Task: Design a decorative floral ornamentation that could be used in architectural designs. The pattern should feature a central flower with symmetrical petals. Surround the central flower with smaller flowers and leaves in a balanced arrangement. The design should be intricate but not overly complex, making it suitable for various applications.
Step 1764:
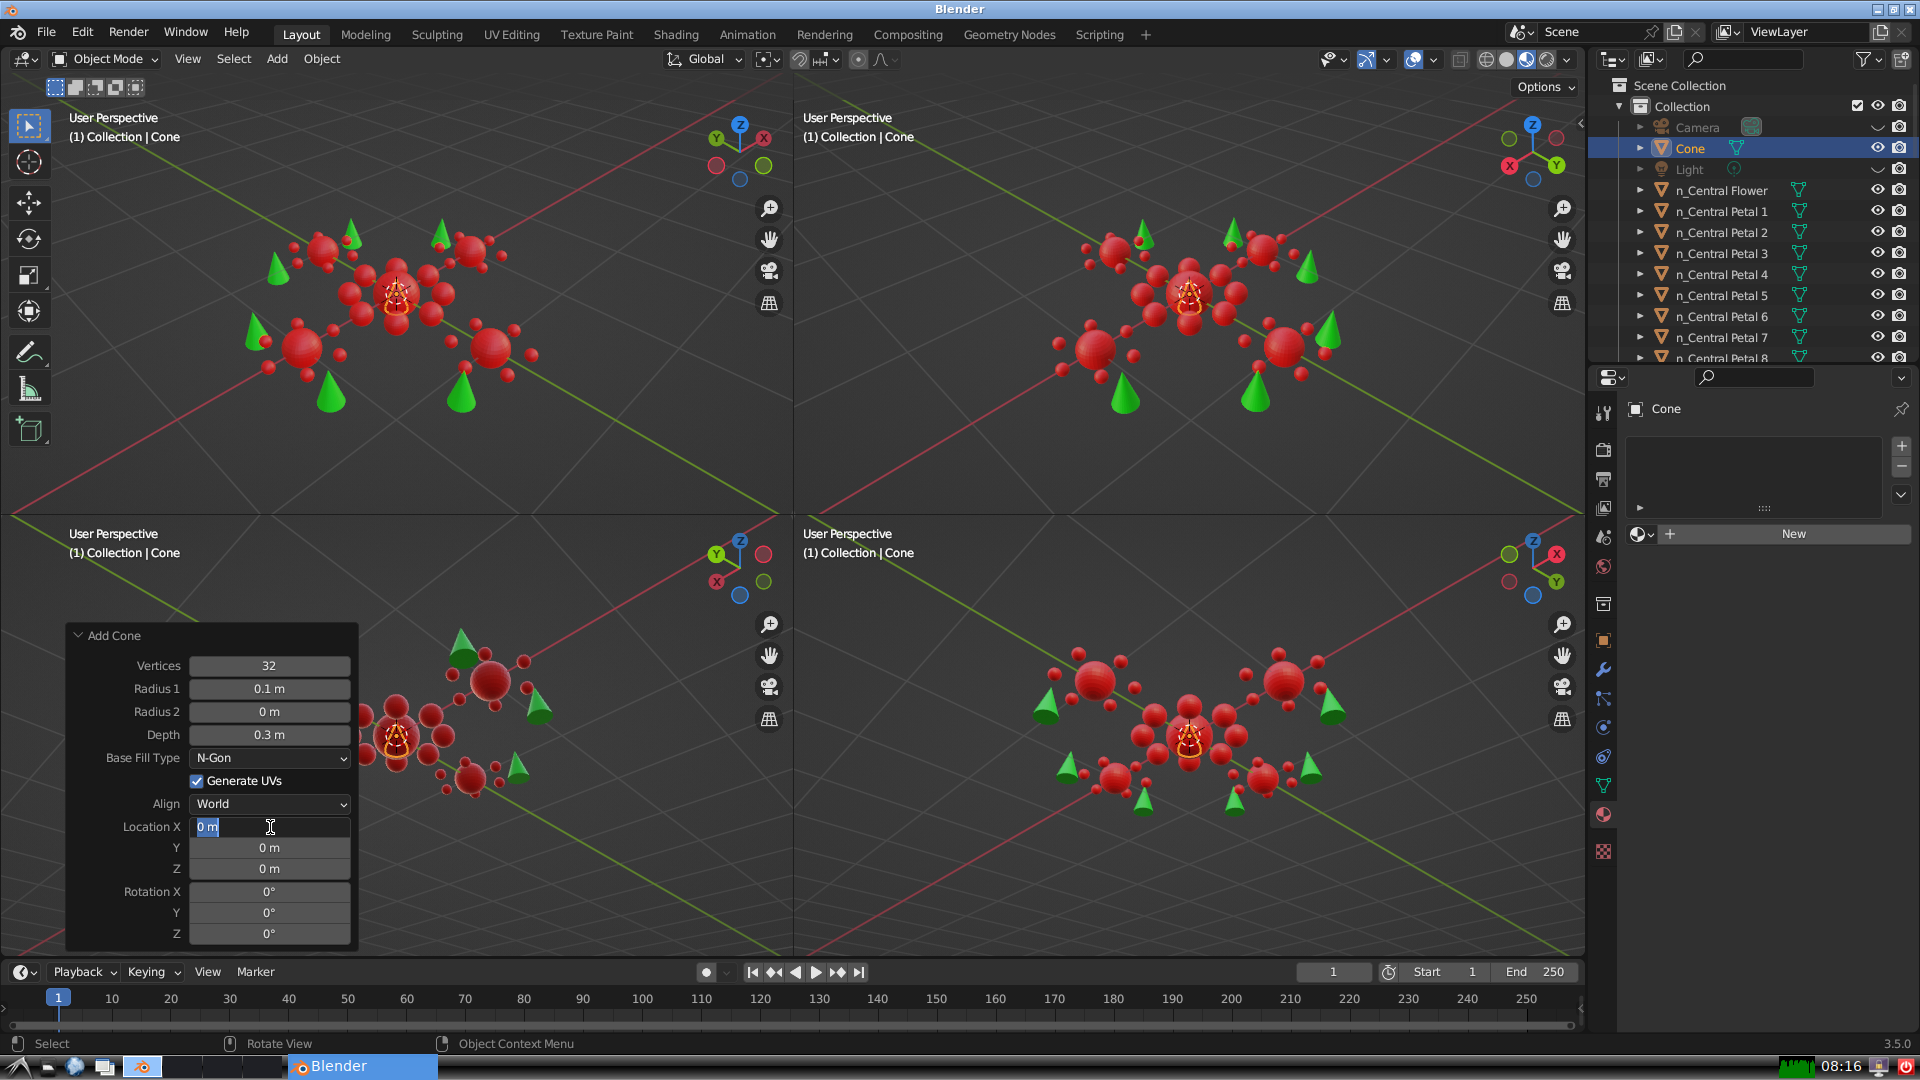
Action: input_text: 0.459220118838108